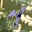
Label: 4